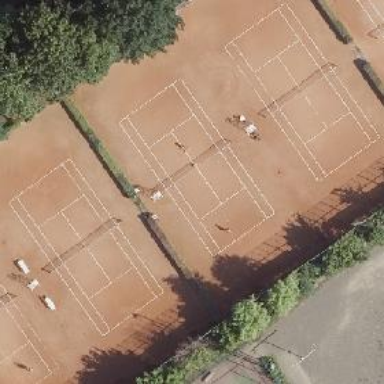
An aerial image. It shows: Clay tennis court in leisure land pitch.